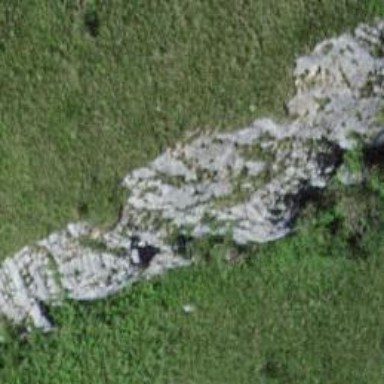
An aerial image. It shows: Cliff in nature.